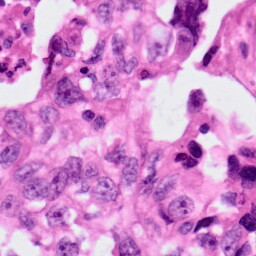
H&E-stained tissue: Lung